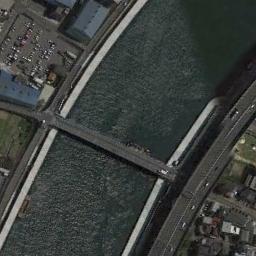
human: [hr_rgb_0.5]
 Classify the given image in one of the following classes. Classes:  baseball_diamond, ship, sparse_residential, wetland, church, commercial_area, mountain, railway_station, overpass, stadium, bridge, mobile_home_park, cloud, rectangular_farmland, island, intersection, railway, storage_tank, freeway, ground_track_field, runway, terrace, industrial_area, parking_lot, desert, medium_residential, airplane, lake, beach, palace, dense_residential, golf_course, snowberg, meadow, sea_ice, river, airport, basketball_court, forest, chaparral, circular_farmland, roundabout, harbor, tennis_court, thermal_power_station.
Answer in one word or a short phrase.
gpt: bridge